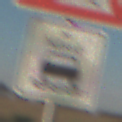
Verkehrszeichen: BeiNaesse
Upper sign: SchleuderOderRutschgefahr
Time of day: SunriseSunset
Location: Outdoor (Nature)
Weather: Clear
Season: NotSpecified
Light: Natural